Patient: sex F, age 60
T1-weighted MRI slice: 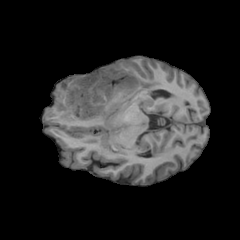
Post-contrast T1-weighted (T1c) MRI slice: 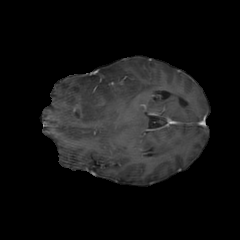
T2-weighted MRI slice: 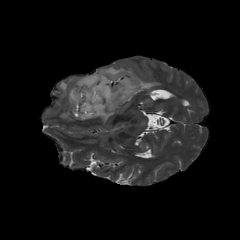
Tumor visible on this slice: yes
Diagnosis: Astrocytoma, IDH-mutant
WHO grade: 3